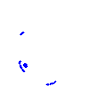
Particle: kaon